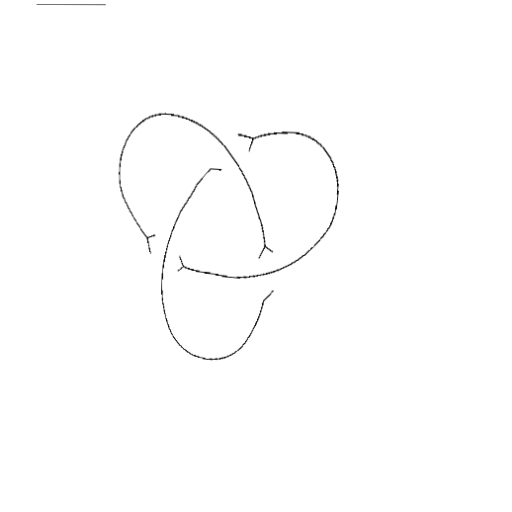
Crossing number: 3